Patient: sex M, age 64
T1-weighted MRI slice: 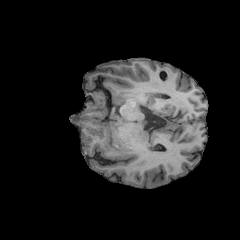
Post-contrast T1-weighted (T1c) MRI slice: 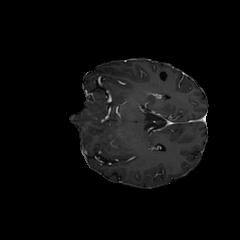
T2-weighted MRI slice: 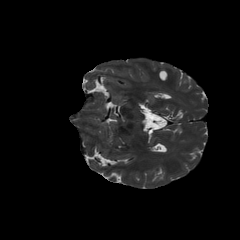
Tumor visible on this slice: no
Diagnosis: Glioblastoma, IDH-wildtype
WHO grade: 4